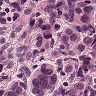
Metastatic tissue present: yes